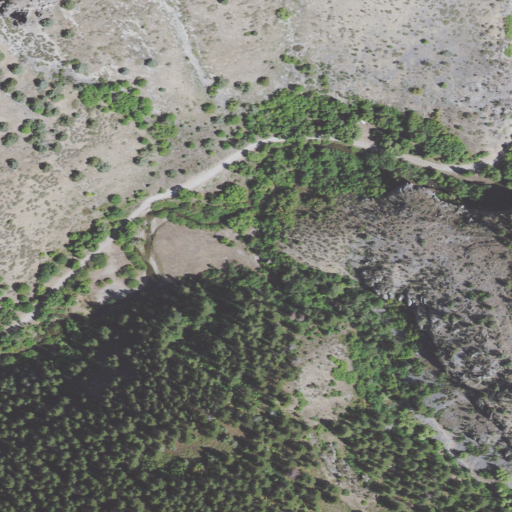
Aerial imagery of valley in Utah named Sow Hole containing shrub, evergreen forest, deciduous forest, and open development